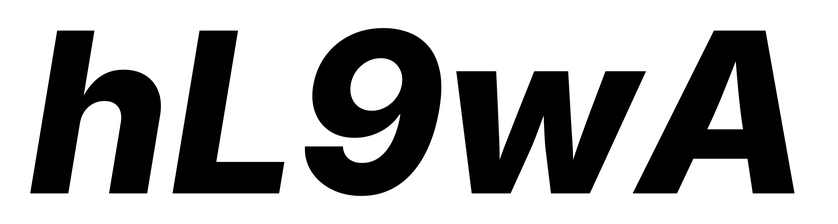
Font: Inter-Italic_ExtraBold_Italic